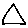
Label: triangle